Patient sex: M
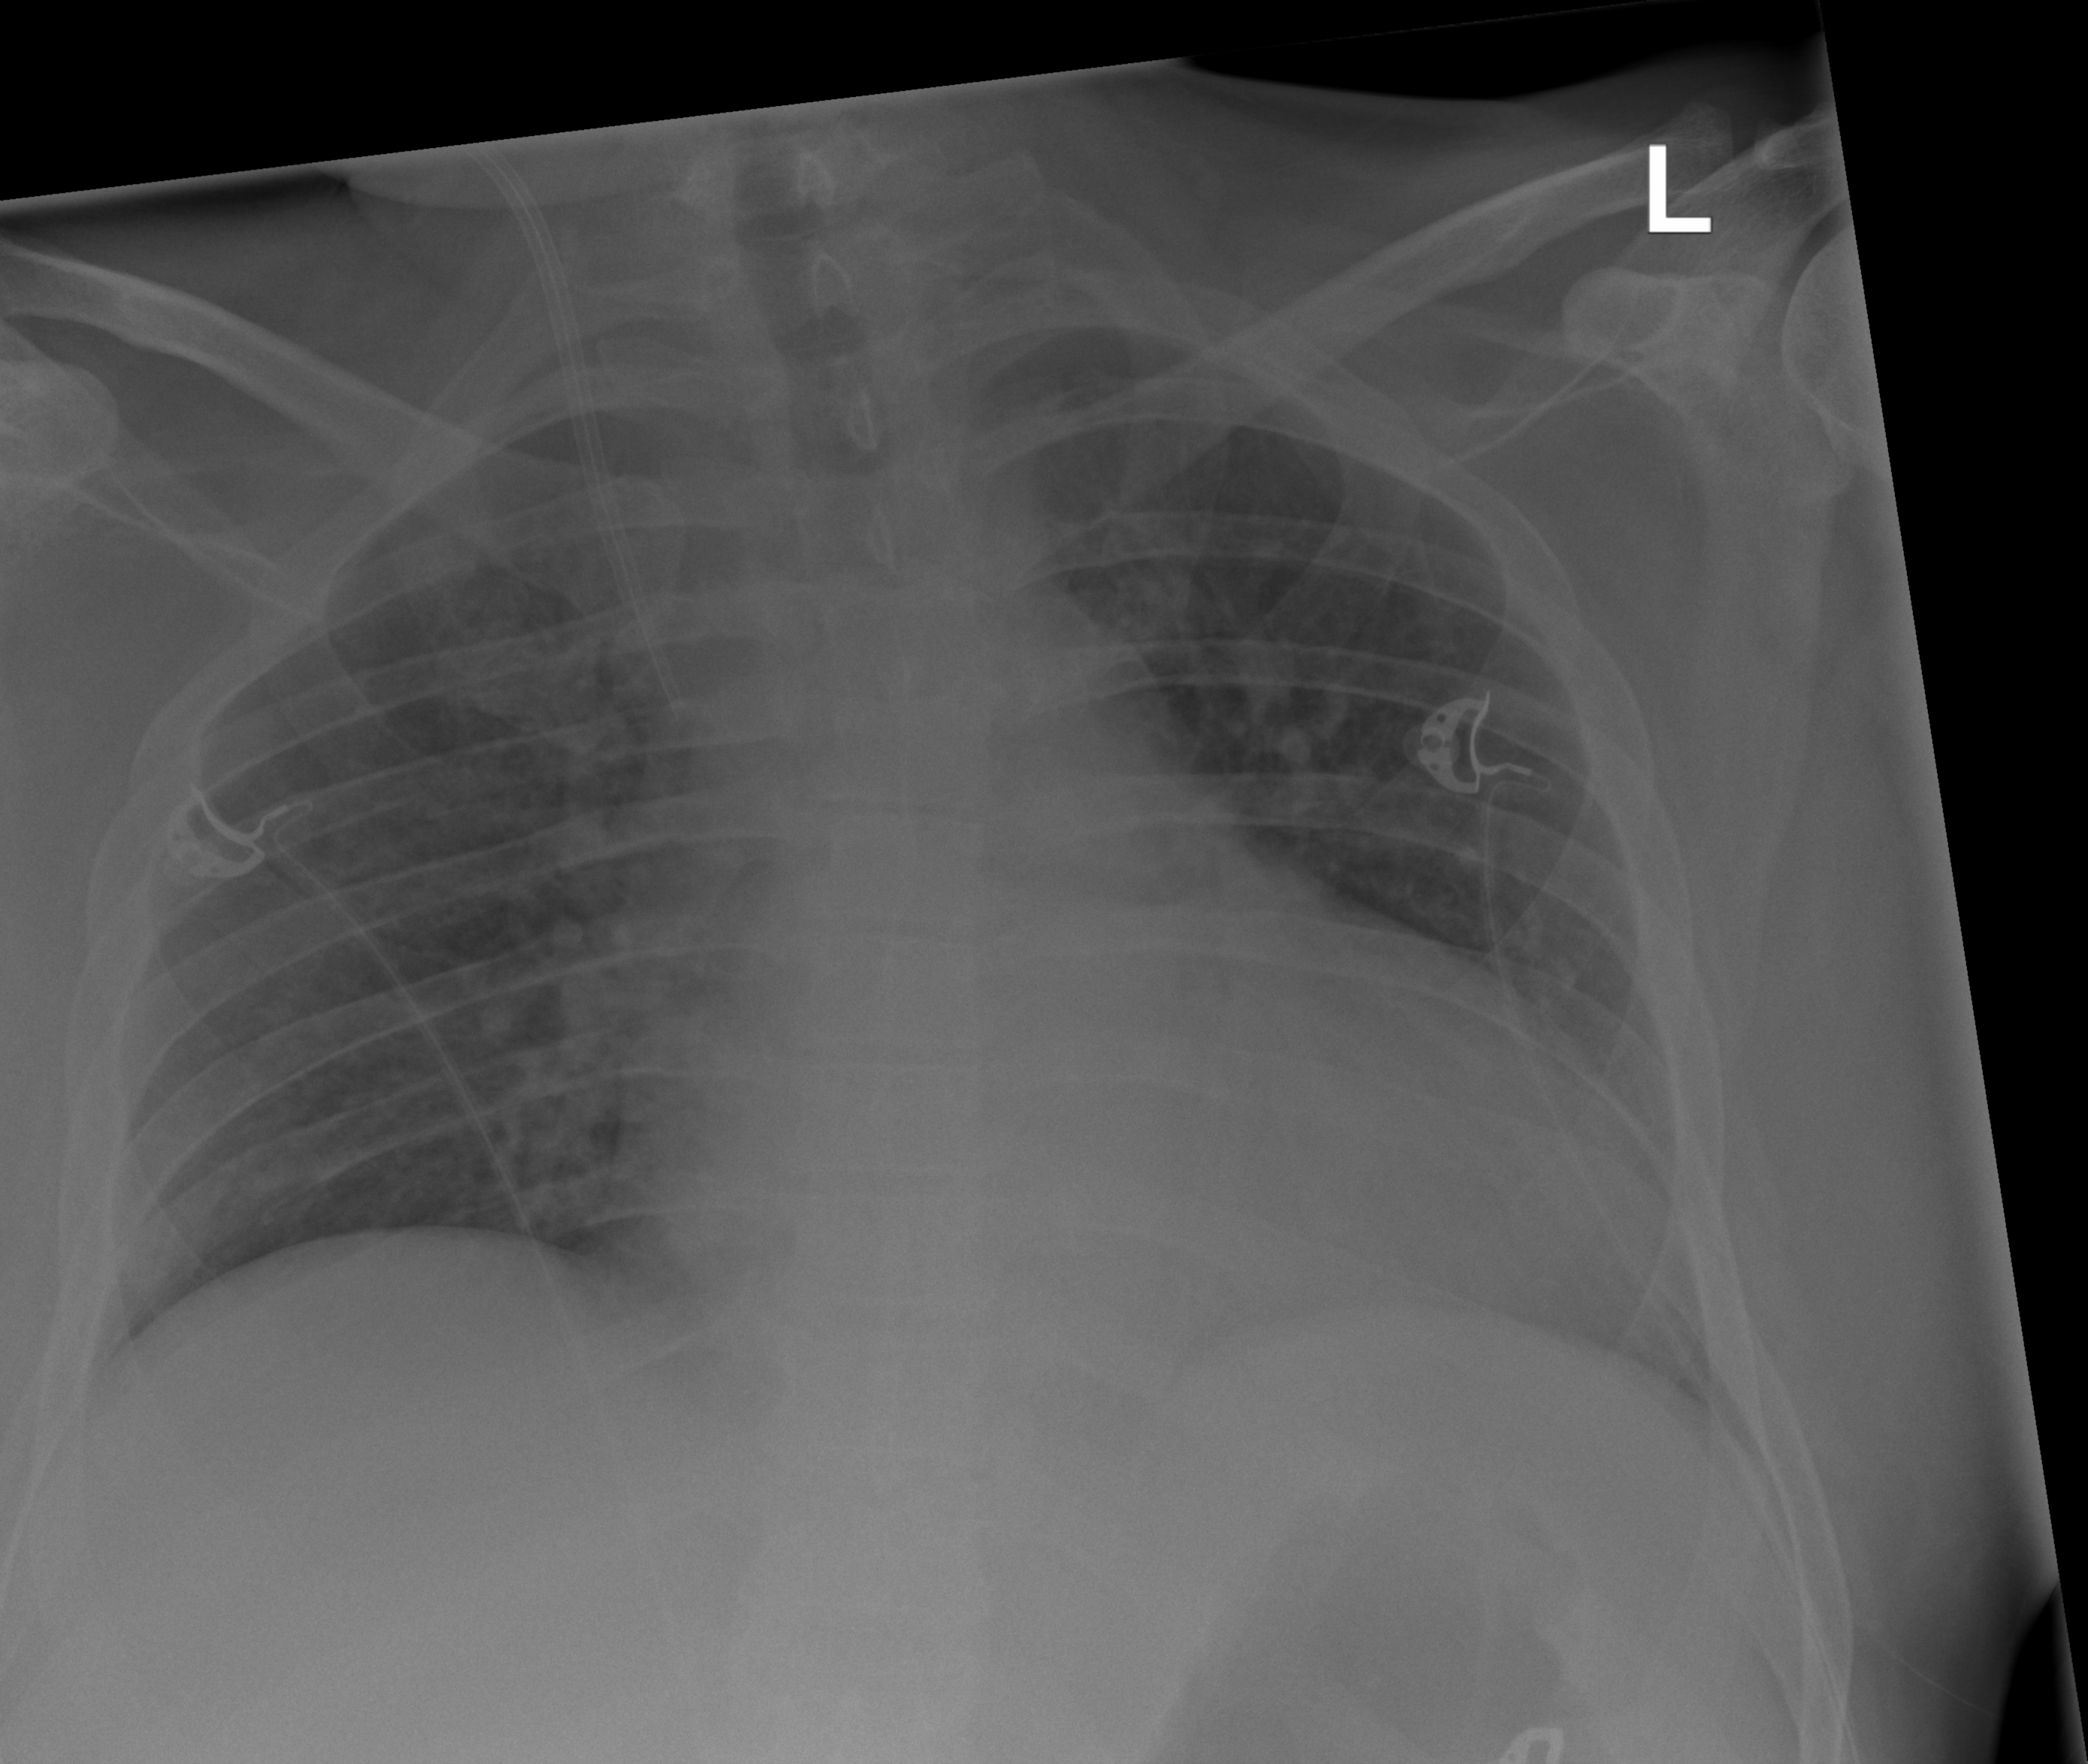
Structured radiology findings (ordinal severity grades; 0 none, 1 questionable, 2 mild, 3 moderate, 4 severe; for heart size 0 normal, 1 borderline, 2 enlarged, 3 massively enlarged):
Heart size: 2
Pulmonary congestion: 2
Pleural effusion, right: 0
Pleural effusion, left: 0
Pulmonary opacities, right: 0
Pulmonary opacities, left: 0
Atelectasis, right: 2
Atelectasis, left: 2